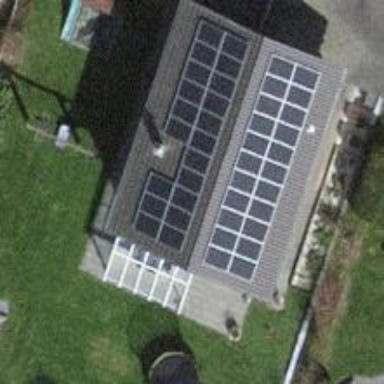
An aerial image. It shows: Solar power generator using photovoltaic method with solar photovoltaic panel types.